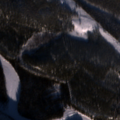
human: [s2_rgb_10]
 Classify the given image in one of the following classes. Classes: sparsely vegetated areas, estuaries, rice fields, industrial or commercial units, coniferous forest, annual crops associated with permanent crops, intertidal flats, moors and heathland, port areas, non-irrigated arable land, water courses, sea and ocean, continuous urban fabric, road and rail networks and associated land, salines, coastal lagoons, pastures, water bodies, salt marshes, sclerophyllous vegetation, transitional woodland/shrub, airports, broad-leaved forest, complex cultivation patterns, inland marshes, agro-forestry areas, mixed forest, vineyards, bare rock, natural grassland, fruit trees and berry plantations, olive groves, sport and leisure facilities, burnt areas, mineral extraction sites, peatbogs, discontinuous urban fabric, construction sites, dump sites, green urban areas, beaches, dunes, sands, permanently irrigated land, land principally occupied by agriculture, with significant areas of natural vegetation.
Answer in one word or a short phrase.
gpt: coniferous forest, transitional woodland/shrub